Question: I want to generate continuously number with the combination of 2 columns and in batch size of 5. Anybody can help to solve this?

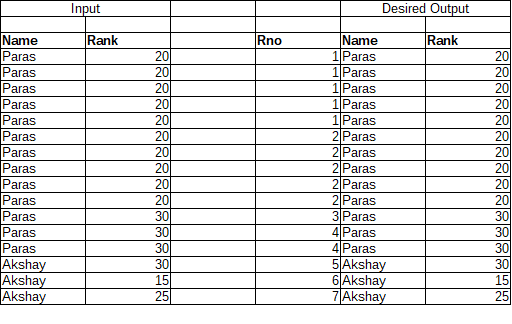
Answer: An adoption of @GordonLinoff's answer...
'''
SELECT
name,
rank,
DENSE_RANK() OVER (ORDER BY name DESC, Rank, ((seqnum - 1) / 5)) AS rno
FROM
(
SELECT
*,
ROW_NUMBER() OVER (PARTITION BY name, rank ORDER BY (SELECT null)) AS seqnum
FROM
yourTable
)
sequenced
ORDER BY
3
'''